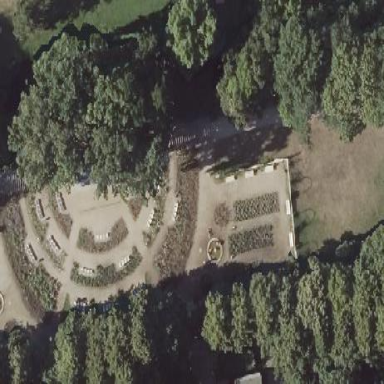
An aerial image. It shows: Park.